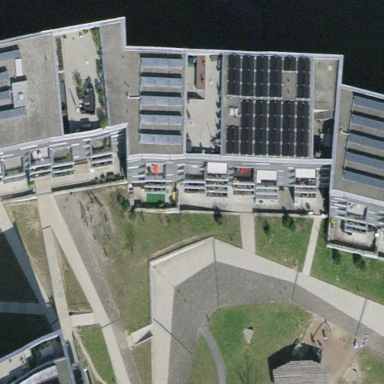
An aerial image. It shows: Flat roofed apartments building.